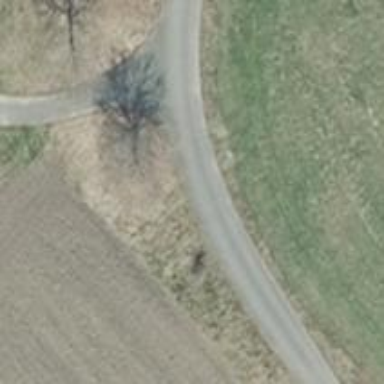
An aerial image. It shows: Well-maintained track road with grade 1 tracktype. The road surface is made of asphalt lanes.